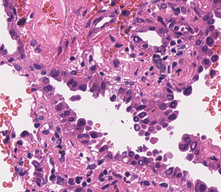
Tumor epithelial tissue: yes
Tumor-associated stroma tissue: yes
Normal tissue: no